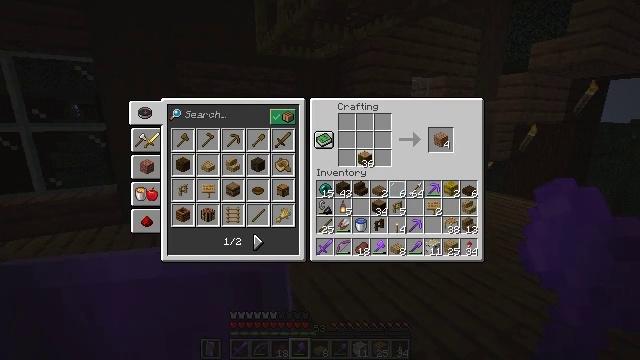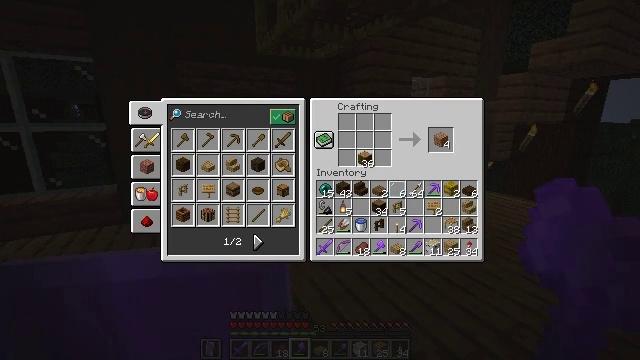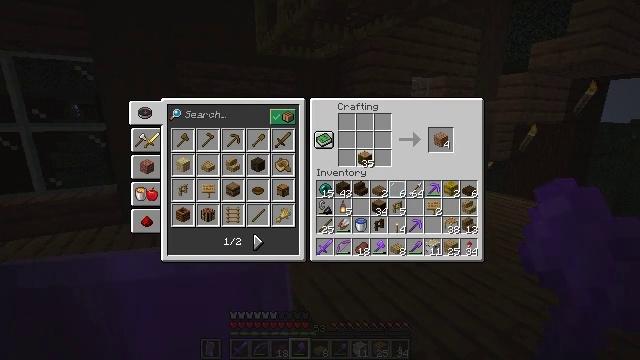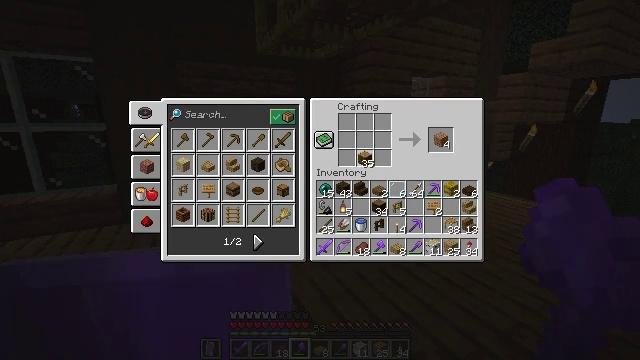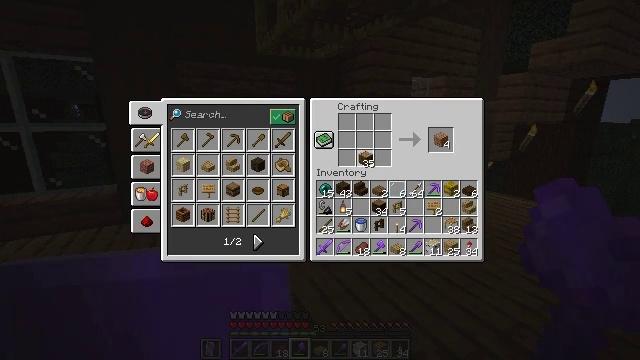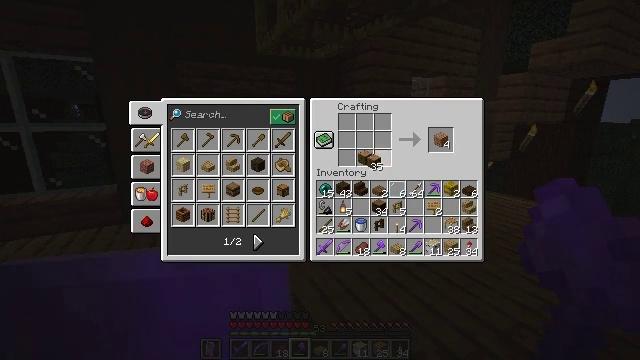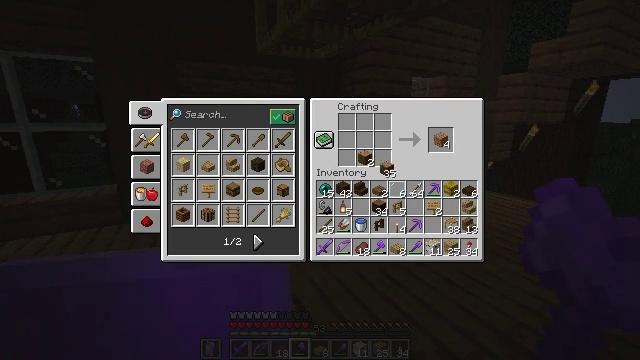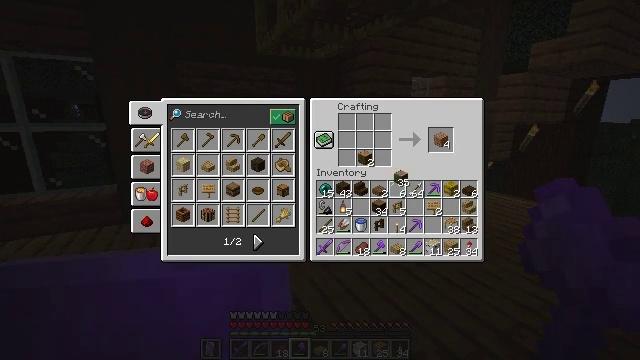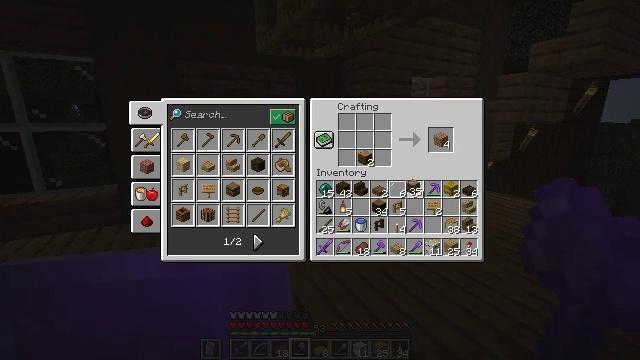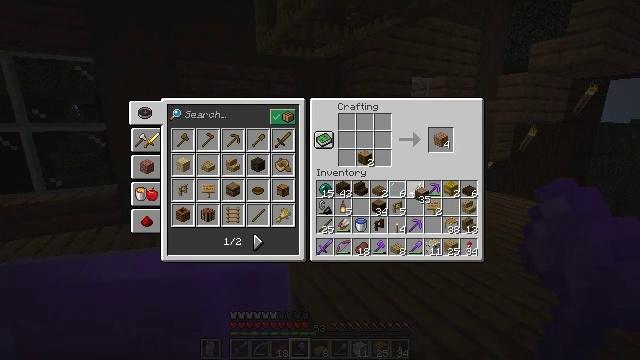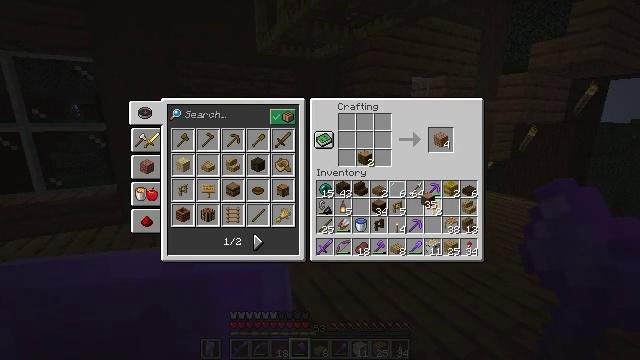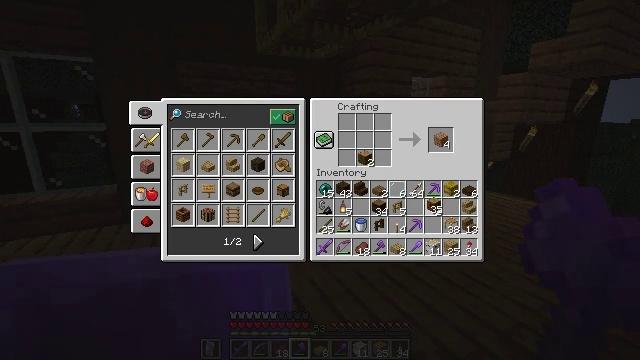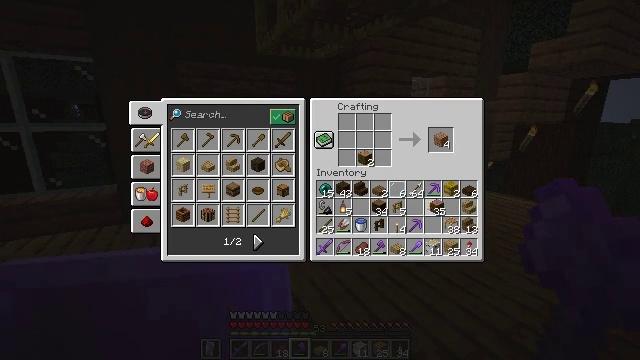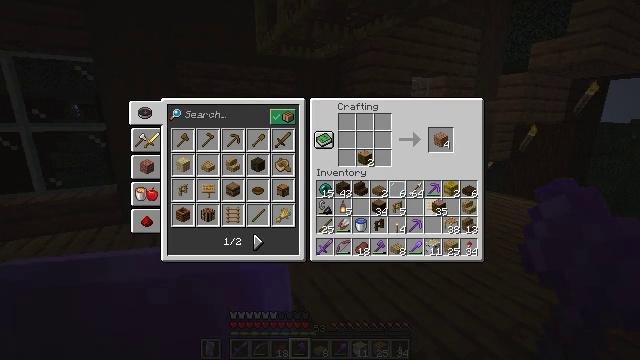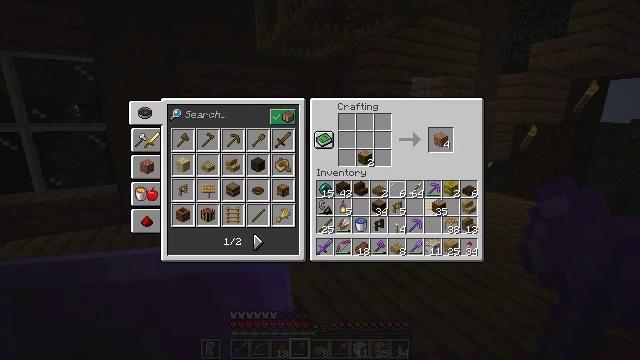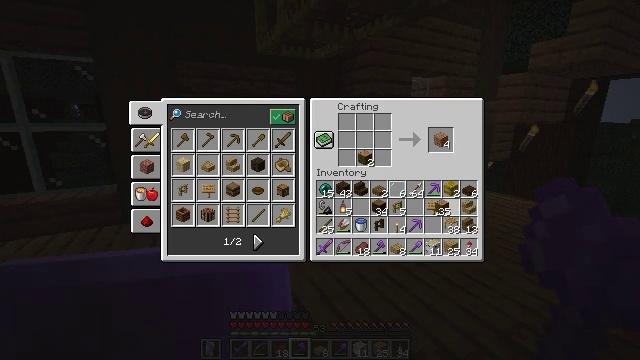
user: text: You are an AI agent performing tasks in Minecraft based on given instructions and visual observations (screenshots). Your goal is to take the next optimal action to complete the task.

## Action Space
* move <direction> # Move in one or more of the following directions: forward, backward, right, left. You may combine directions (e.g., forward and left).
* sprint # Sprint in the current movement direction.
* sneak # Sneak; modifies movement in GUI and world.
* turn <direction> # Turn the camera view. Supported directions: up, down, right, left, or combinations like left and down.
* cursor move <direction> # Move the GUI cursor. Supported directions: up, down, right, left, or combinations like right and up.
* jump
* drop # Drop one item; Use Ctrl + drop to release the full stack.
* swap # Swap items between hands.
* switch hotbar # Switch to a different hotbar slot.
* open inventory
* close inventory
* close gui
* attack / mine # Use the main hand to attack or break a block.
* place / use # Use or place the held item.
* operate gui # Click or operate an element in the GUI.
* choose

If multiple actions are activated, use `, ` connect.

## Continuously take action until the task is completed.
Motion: motion action
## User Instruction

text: Open inventory and turn jungle logs into jungle planks.
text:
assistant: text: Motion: use / place
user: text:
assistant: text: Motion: no_op
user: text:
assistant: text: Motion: no_op
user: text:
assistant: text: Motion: no_op
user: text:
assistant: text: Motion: turn right
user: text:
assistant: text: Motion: turn right
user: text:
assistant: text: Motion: turn right and down
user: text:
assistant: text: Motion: turn right and down
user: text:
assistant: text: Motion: turn right and down
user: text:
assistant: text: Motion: no_op
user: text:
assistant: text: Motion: no_op
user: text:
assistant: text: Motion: no_op
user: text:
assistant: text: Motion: no_op
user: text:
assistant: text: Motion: no_op
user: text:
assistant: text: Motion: no_op
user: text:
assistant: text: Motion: no_op
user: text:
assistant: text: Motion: no_op
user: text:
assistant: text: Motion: no_op
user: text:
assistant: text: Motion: no_op
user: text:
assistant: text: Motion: no_op
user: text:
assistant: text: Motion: no_op
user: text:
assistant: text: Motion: no_op
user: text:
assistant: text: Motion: no_op
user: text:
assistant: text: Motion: attack / mine
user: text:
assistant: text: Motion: attack / mine
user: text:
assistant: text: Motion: no_op
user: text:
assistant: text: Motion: no_op
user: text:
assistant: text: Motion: no_op
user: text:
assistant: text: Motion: no_op
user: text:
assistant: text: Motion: no_op